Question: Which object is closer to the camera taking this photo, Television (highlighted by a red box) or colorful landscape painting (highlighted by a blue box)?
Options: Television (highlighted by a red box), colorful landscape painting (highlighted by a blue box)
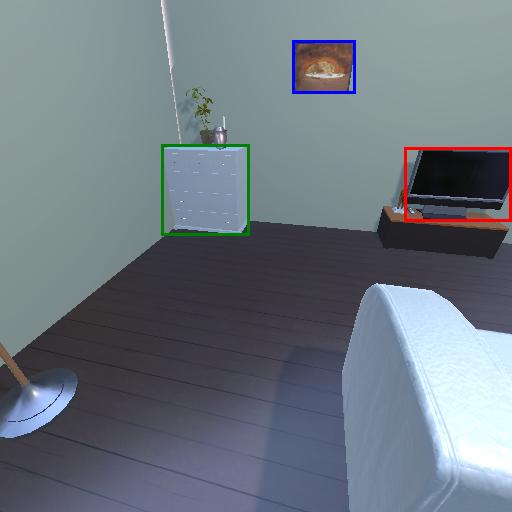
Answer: Television (highlighted by a red box)